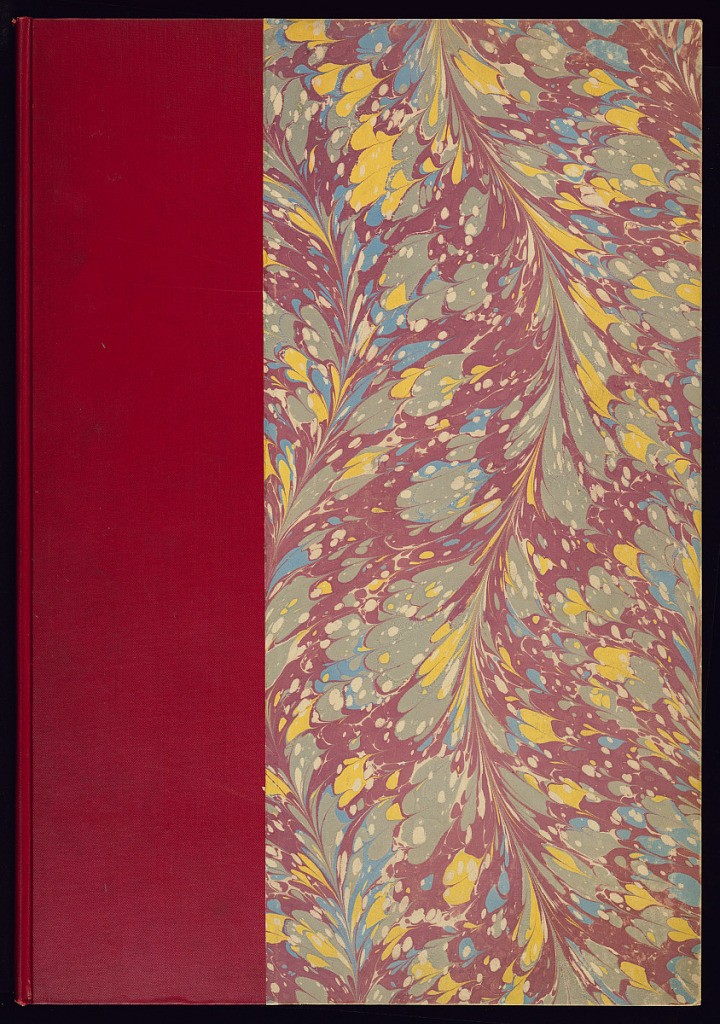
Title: Album of Ceiling Designs
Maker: Jean Lemoyne, French, 1638 – 1715
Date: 1700–15
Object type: Album
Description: Album containing a series of seven (incuding title page) highly ornamnted ceiling and cornice designs.